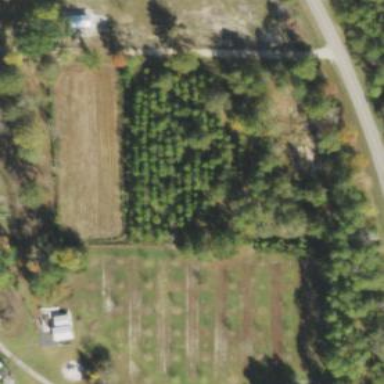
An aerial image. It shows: Plant nursery cultivating trees.